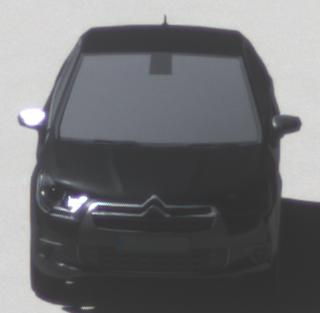
Make: Citroen
Model: DS 4 VTi 120
Detailed model: DS 4
Model produced from: 2011/05
Model produced until: 2015/01
Doors: 5
Color: black
Road condition: dry road
Daytime: midday
Contrast: high contrast